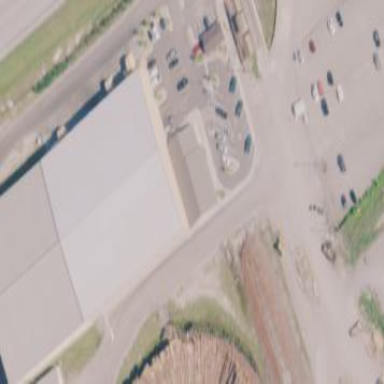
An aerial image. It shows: Industrial building.